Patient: sex M, age 58
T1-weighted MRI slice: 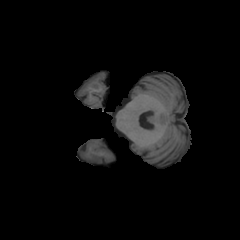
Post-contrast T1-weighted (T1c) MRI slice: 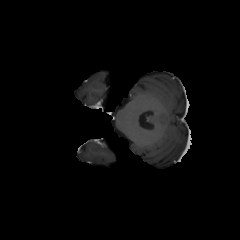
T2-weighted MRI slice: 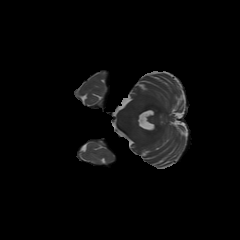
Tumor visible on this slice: no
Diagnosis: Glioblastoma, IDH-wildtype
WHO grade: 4